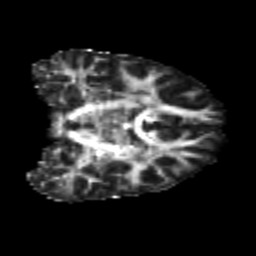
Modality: FA
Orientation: coronal
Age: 22
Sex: male
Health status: healthy
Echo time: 0.074 s